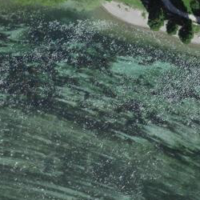
EUNIS habitat code: 15
Species observed at this site:
Tachybaptus ruficollis
Podiceps cristatus
Cygnus olor
Fulica atra
Motacilla alba